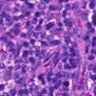
Metastatic tissue present: no